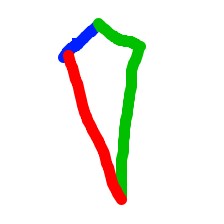
Shape: kite